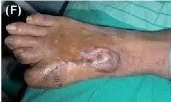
(G) Plantar aspect: well-settled flap.
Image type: medical_photograph (other_medical_photograph)